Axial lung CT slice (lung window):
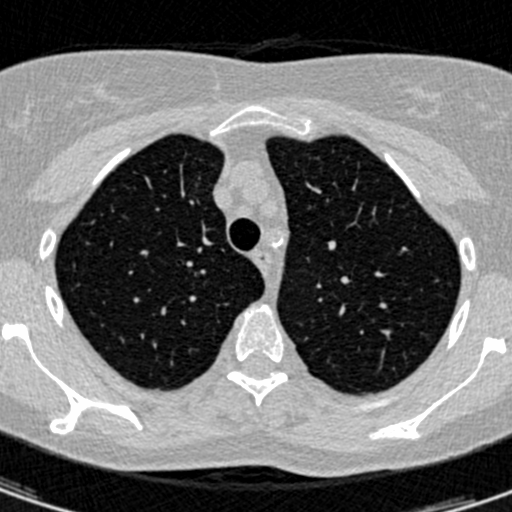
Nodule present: no